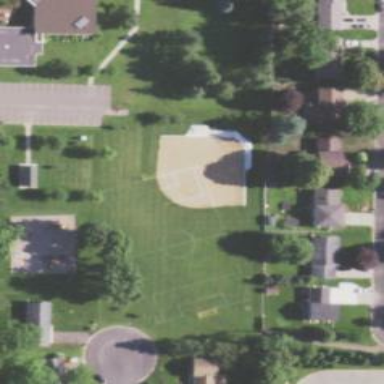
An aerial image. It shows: Baseball pitch for leisure and sports activities.